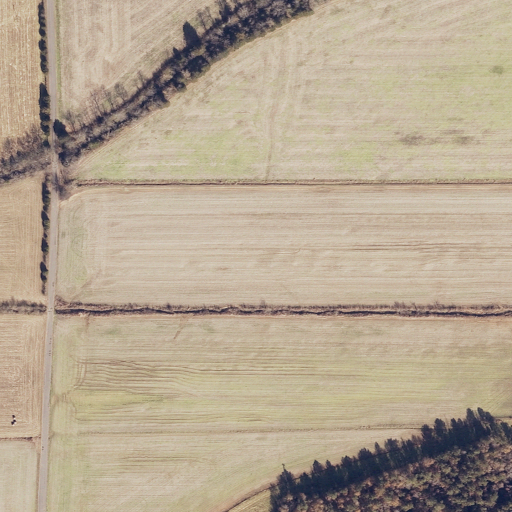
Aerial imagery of valley in Alabama named Thomas Cove containing cultivated crops, pasture, open development, low intensity development, deciduous forest, evergreen forest, shrub, and mixed forest